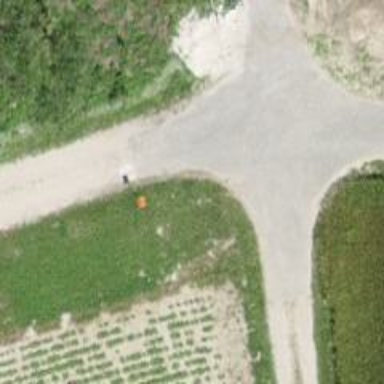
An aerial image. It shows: Aerial marker.